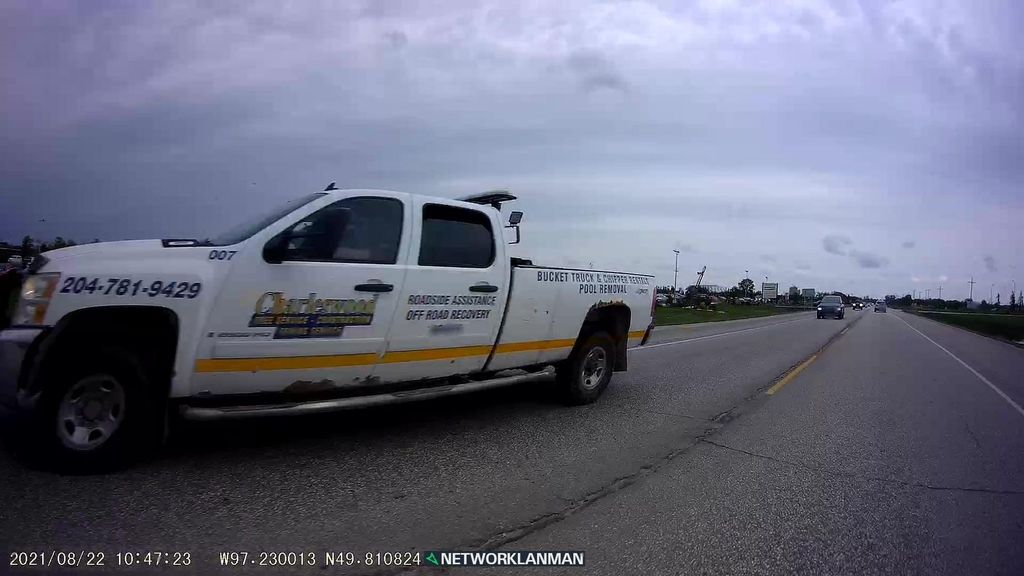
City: winnipeg